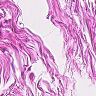
Metastatic tissue present: no